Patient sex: M
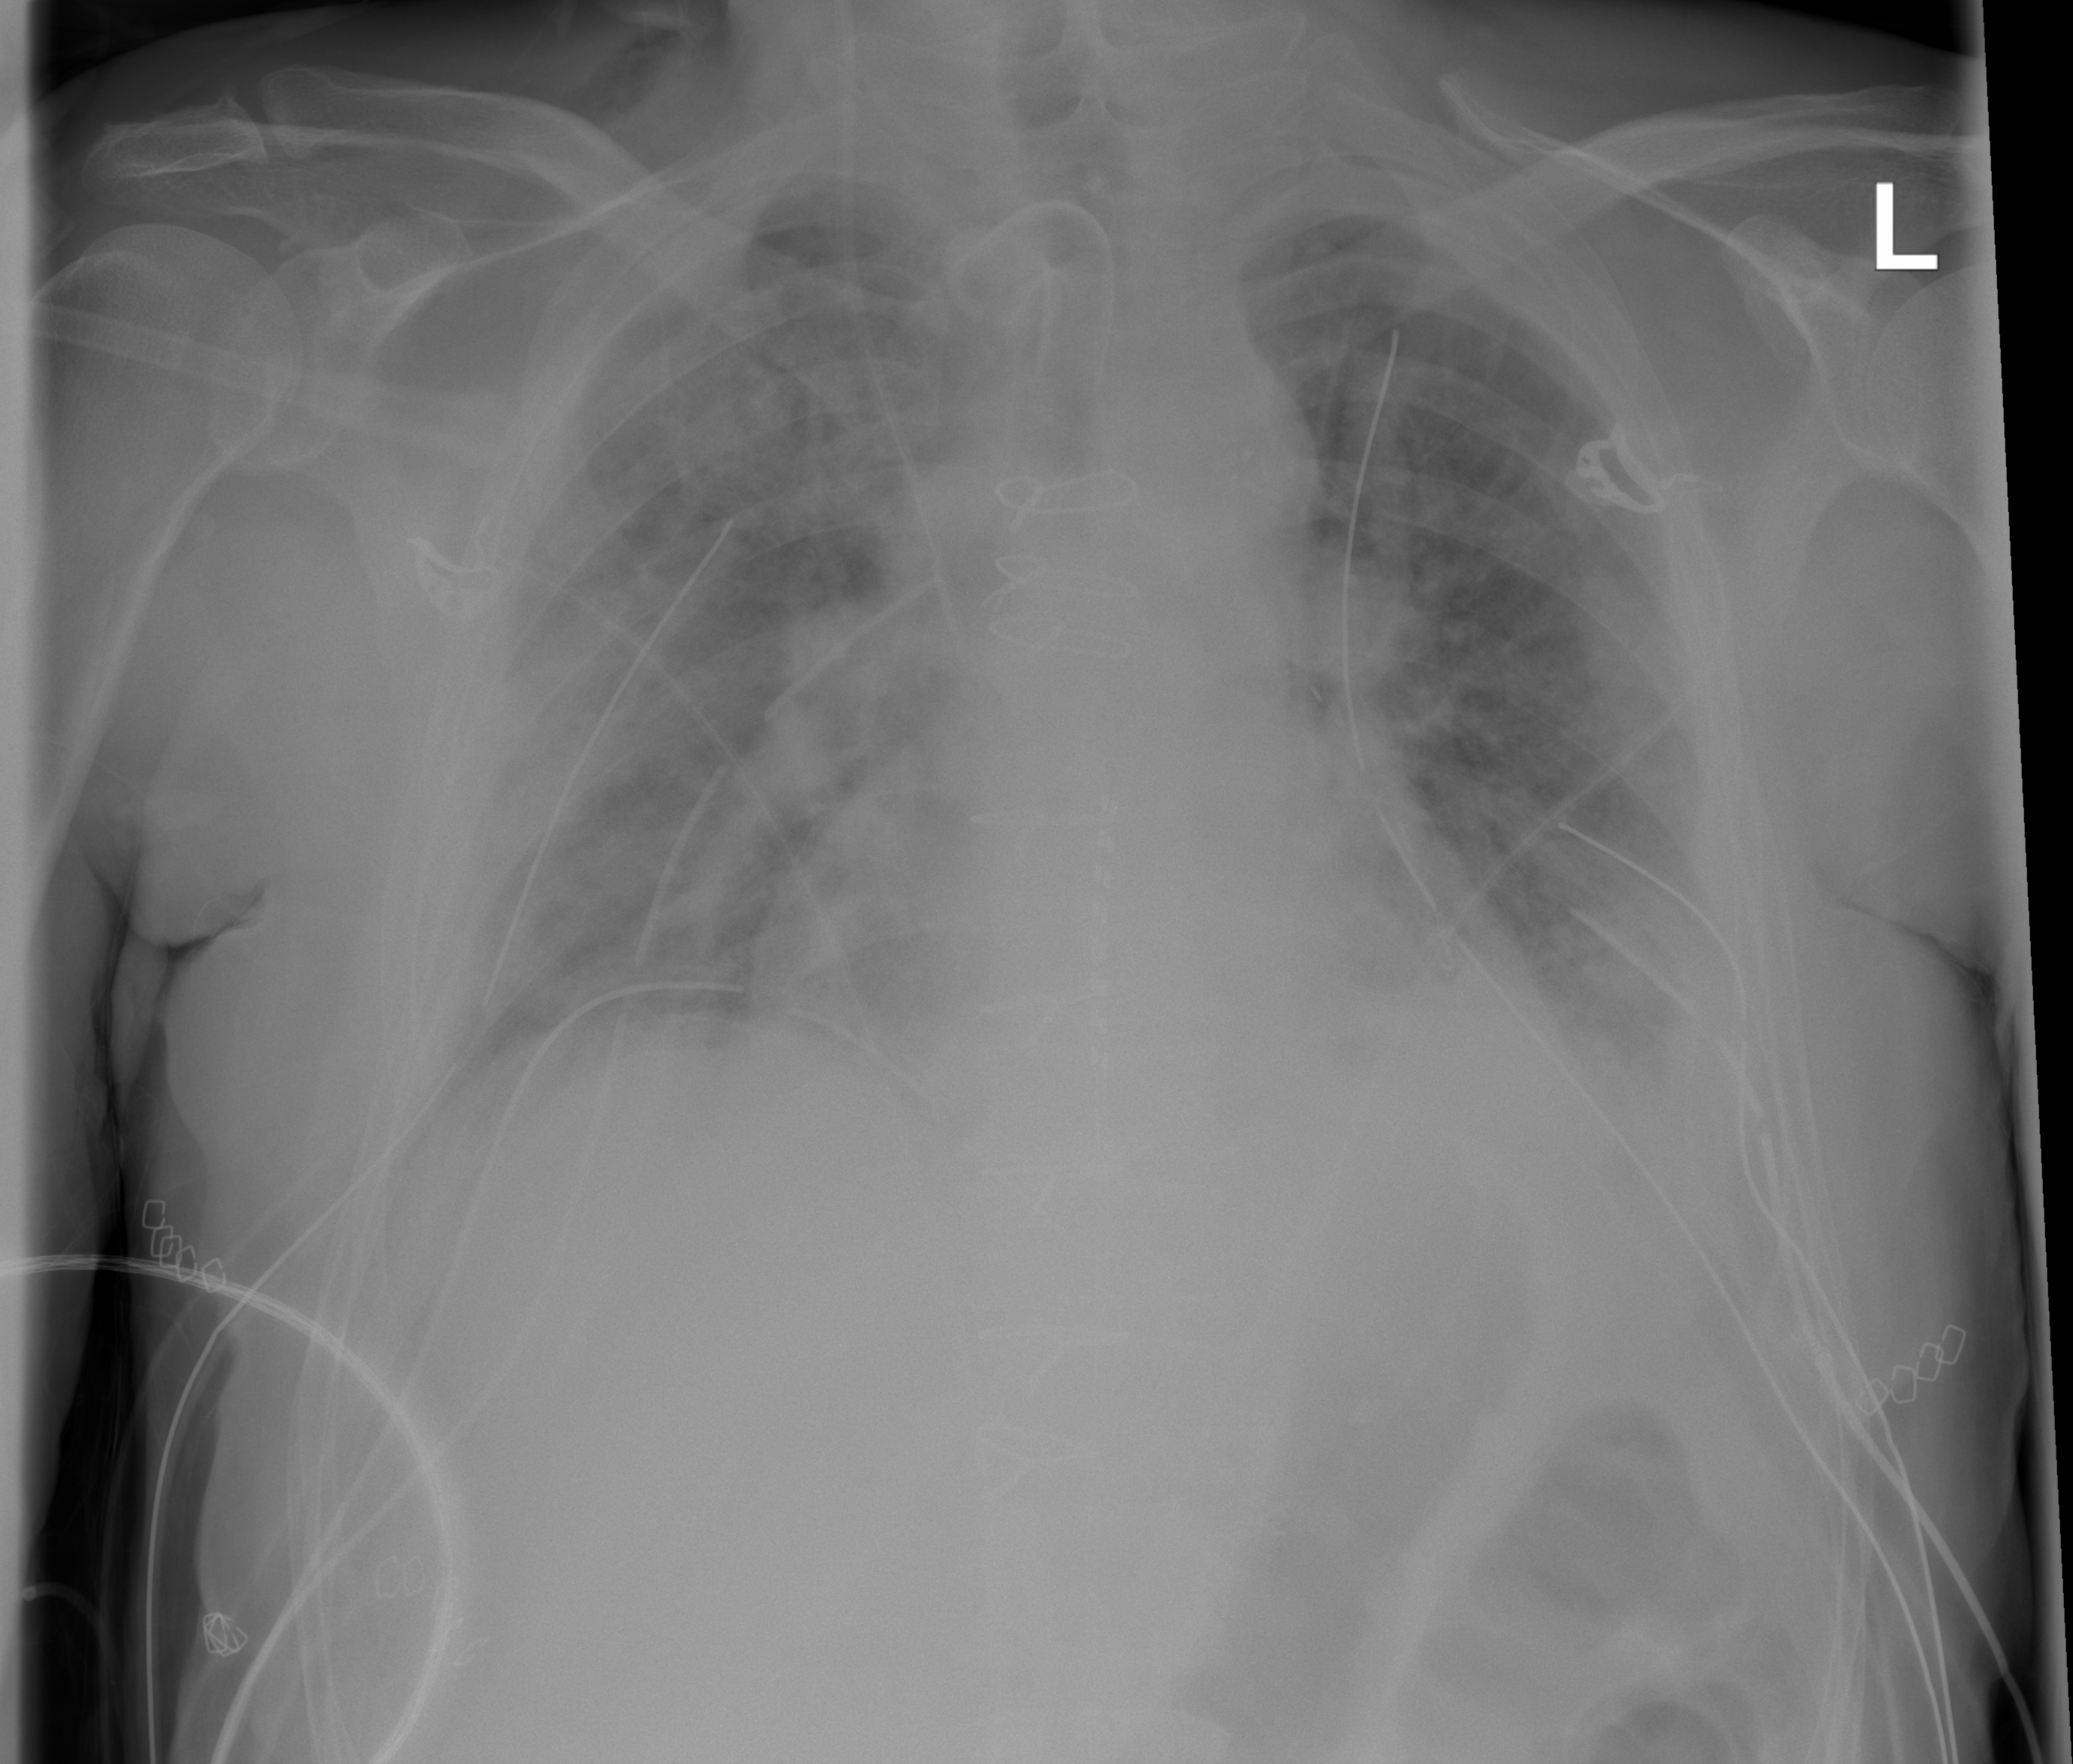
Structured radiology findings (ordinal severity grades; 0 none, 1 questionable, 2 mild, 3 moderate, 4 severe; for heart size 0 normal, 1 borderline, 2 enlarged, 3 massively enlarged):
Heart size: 0
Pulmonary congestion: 2
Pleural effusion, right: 0
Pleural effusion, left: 2
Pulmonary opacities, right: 2
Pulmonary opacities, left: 2
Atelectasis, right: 2
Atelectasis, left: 2